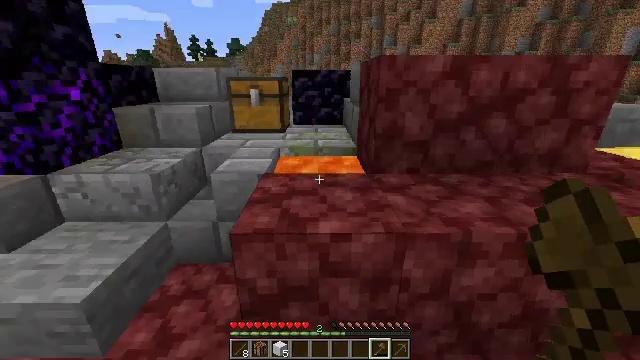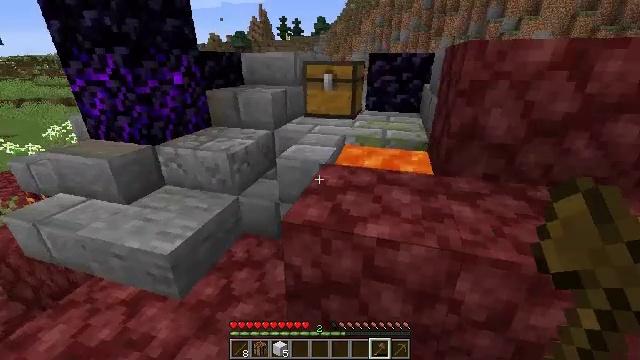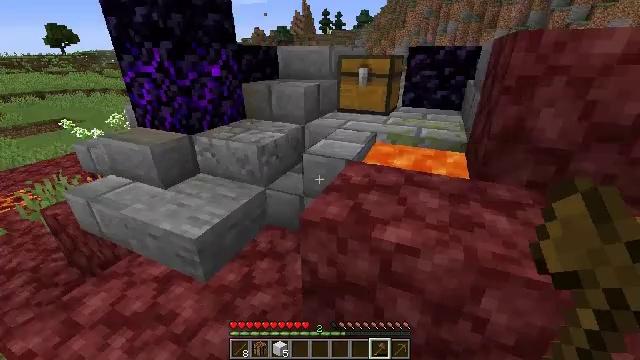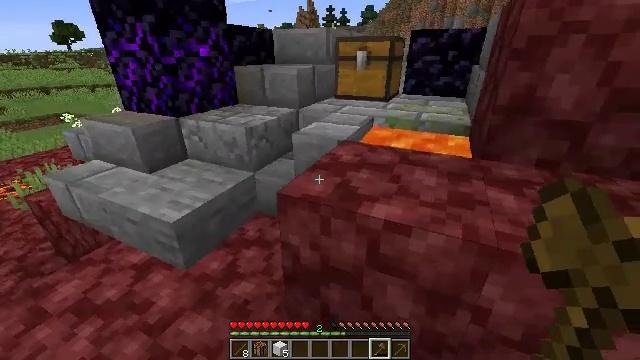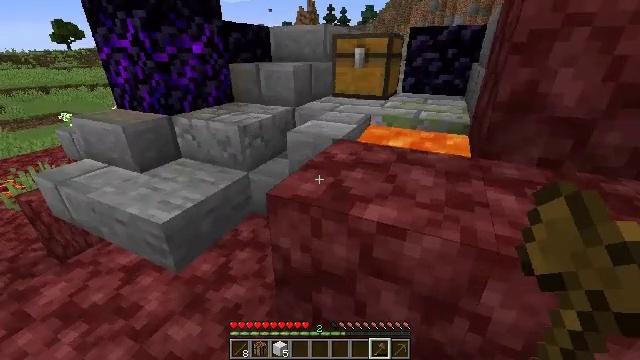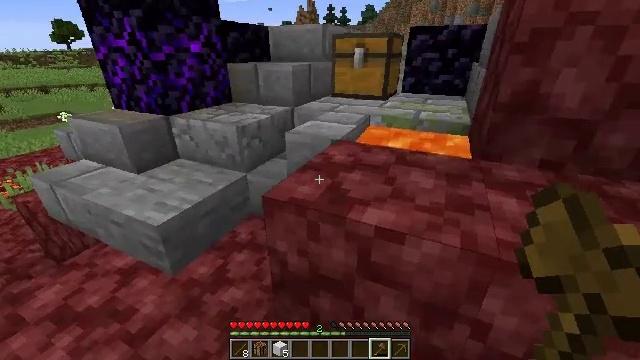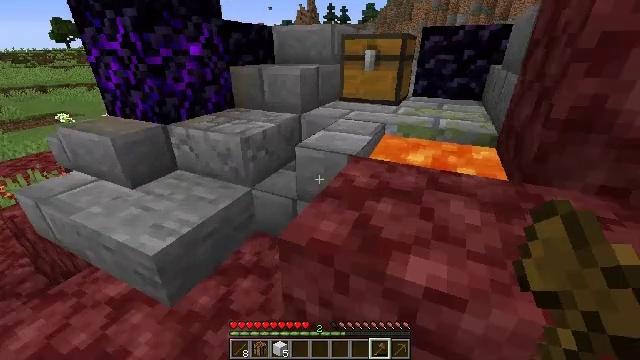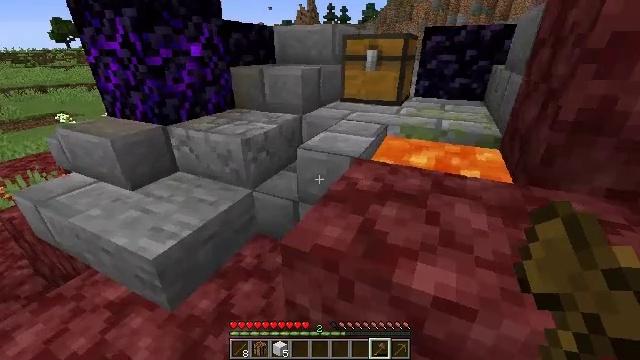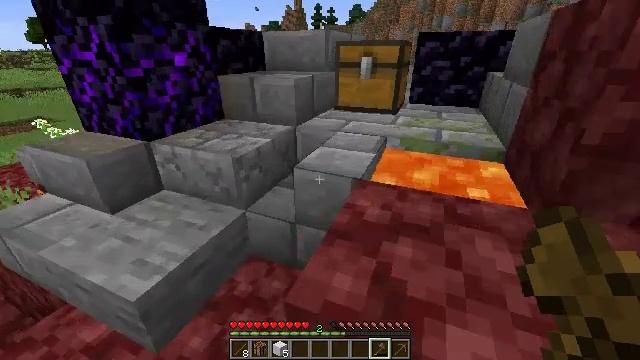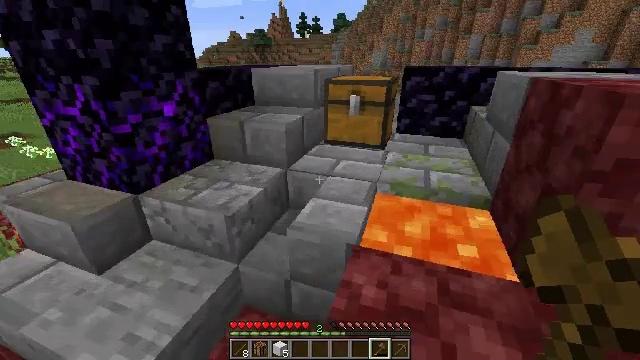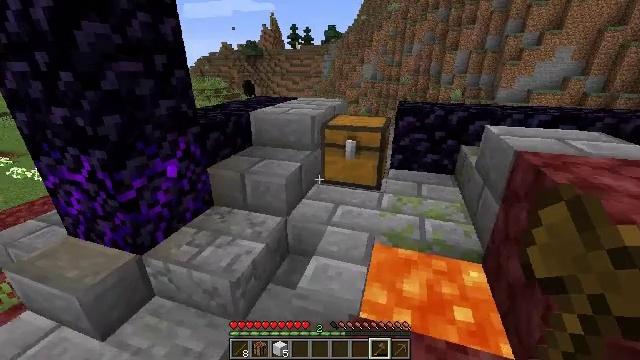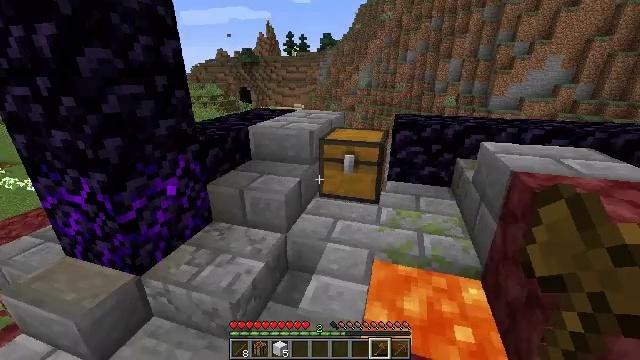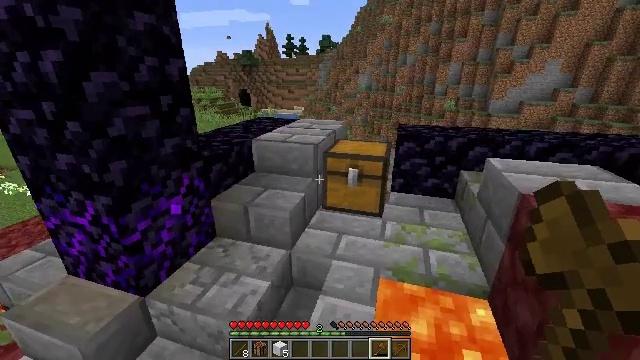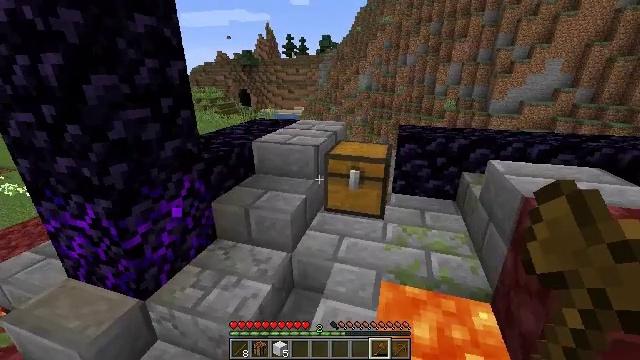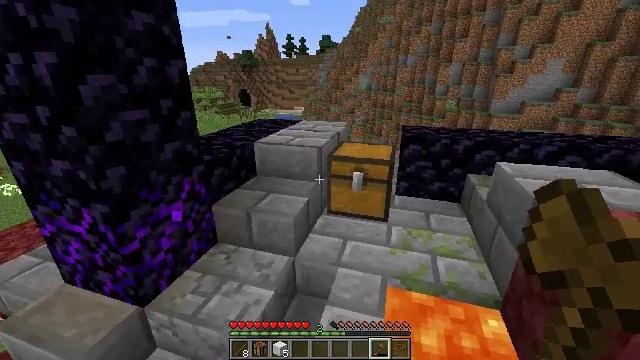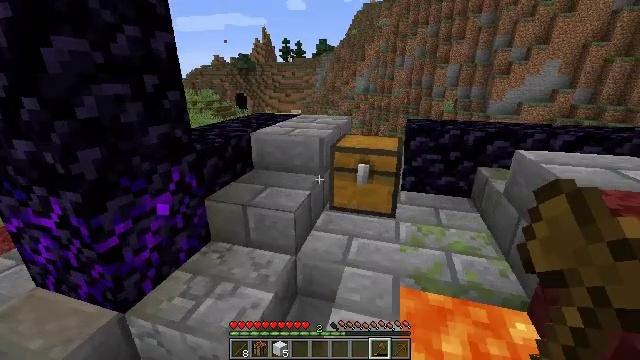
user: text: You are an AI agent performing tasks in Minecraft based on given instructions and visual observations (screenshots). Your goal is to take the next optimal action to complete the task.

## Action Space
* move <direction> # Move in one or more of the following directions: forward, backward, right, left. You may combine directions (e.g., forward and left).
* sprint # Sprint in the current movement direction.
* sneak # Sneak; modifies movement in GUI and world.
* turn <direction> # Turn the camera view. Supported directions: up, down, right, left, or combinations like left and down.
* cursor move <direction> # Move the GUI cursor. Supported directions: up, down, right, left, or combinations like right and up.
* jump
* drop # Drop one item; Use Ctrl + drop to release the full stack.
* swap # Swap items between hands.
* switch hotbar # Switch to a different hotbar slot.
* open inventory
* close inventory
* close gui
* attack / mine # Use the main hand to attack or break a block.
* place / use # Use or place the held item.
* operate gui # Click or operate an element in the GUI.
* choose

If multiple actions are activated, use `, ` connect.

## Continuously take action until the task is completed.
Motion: motion action
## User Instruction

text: Attack the chest to pick it up.
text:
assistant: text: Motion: move forward, turn left and down
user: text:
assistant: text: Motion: move forward, turn left and down
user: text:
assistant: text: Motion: move forward and move left
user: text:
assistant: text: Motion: move forward and move left
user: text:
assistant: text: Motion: move forward and move left
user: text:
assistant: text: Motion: move forward and move left
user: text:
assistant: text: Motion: move forward
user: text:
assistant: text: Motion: move forward, turn right, jump
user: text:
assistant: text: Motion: move forward, turn right and up, jump
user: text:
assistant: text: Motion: move forward, turn right and up, jump
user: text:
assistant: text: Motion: move forward, turn up, jump
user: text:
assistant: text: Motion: move forward, jump
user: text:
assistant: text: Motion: move forward
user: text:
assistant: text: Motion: move forward
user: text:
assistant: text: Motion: move forward
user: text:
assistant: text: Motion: move forward, turn right
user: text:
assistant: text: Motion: move forward, turn right
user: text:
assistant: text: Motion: move forward, turn right
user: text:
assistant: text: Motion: move forward, turn right
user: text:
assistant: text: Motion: move forward
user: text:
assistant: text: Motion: move forward
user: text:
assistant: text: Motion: move forward, turn right
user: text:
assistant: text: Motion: move forward, turn right
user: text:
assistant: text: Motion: move forward, turn right
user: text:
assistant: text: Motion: move forward
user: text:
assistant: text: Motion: move forward
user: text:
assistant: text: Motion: move forward
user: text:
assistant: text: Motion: move forward
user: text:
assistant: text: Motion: move forward
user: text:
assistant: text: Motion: no_op